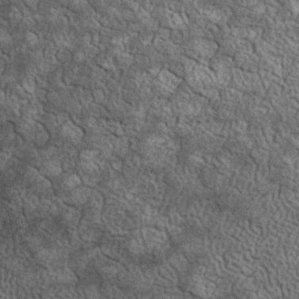
Label: non_frost